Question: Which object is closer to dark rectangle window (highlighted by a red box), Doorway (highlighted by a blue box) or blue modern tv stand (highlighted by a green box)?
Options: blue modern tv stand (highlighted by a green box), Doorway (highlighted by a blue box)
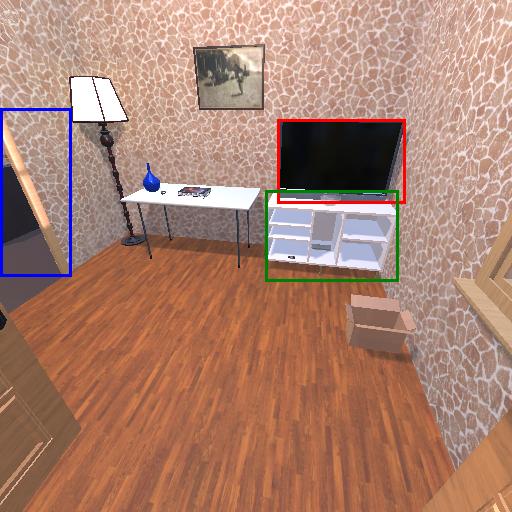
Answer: blue modern tv stand (highlighted by a green box)